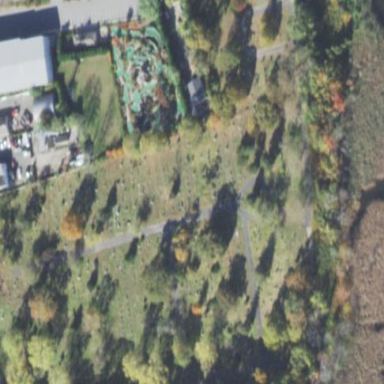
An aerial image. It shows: Cemetery.